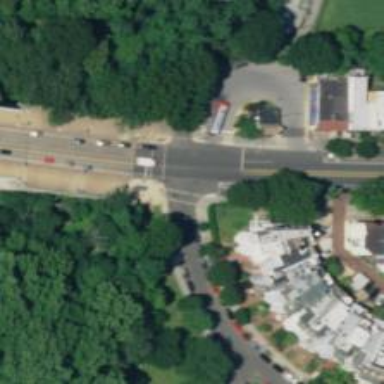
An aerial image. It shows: Secondary road with separate asphalt sidewalk.